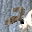
Label: 2